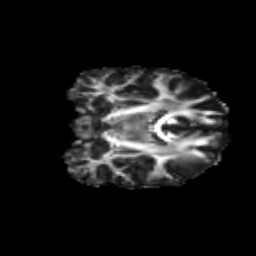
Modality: FA
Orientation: coronal
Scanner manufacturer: siemens
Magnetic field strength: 3 T
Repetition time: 9.2 s
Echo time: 0.084 s